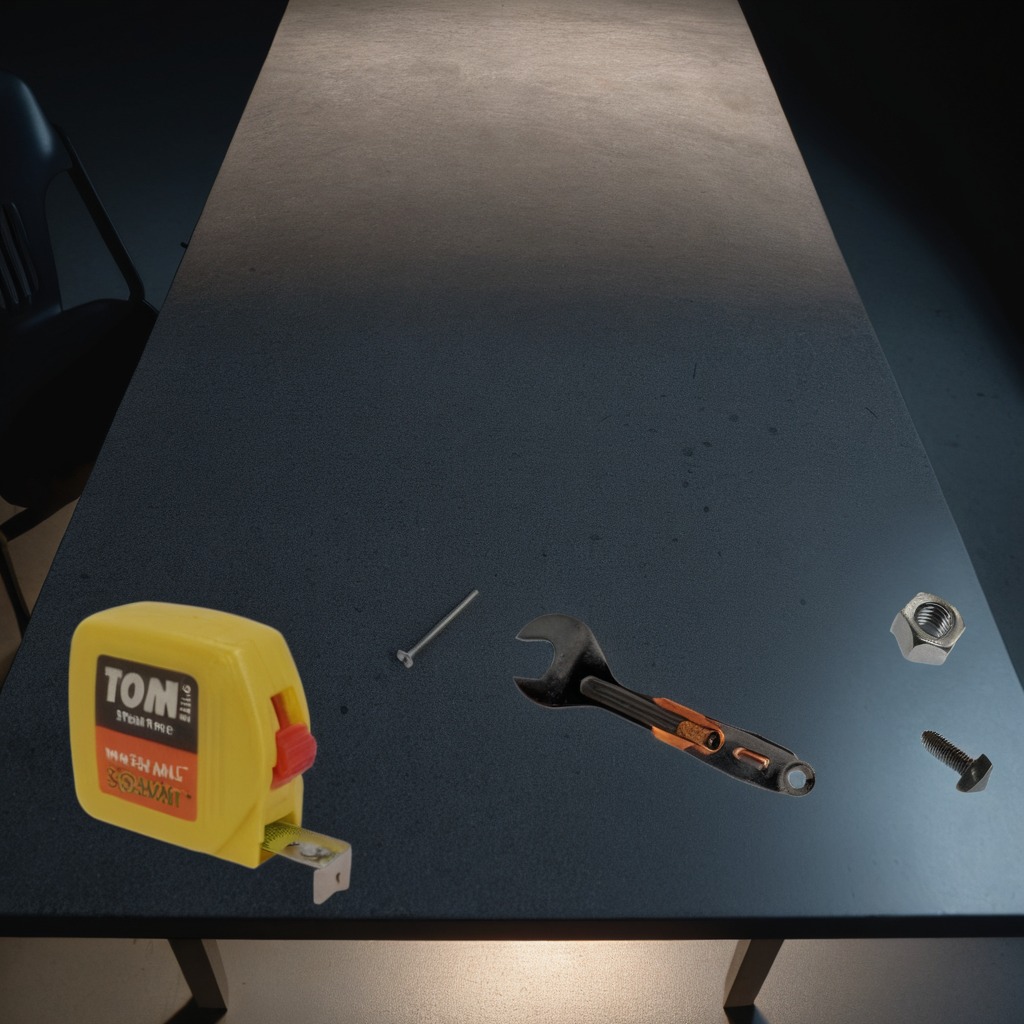
A measuring tape, a metal machine screw, an iron nail, a metal nut, and a wrench are lying on a clean granite table inside a workshop at night dim ambient light soft shadows worn but